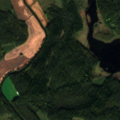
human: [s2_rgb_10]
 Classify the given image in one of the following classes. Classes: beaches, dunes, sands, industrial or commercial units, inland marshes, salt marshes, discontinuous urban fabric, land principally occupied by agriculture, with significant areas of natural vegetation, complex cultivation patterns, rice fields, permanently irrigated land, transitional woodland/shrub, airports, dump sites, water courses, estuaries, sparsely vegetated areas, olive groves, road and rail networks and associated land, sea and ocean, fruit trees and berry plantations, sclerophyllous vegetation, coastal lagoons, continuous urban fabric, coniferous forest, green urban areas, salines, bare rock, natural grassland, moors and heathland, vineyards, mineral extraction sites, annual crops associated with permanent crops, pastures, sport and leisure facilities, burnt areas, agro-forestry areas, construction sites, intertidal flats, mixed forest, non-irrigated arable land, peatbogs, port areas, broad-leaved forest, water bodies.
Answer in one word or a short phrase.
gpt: non-irrigated arable land, coniferous forest, mixed forest, water bodies